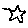
Label: star